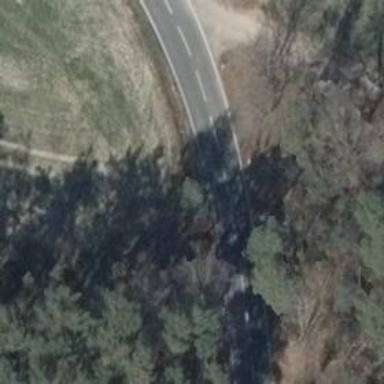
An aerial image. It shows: Tertiary road with asphalt surface.